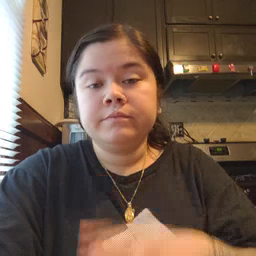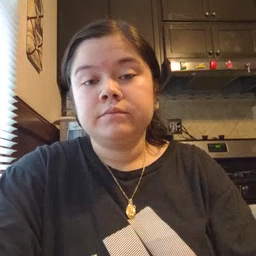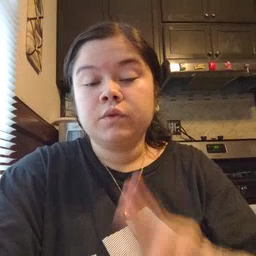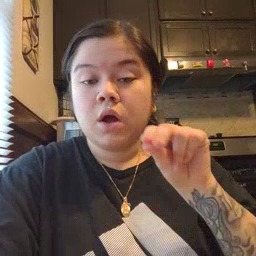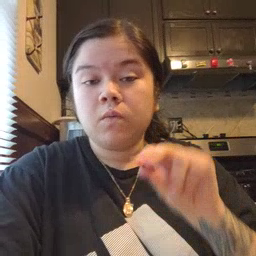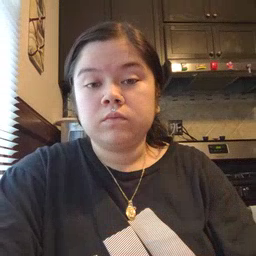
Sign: no